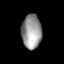
Tissue: lung
Cell type: Epithelial cells
Senescence score: 0.157
Nuclear area (px): 664
Mean DAPI intensity: 151.453